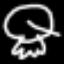
Label: frog